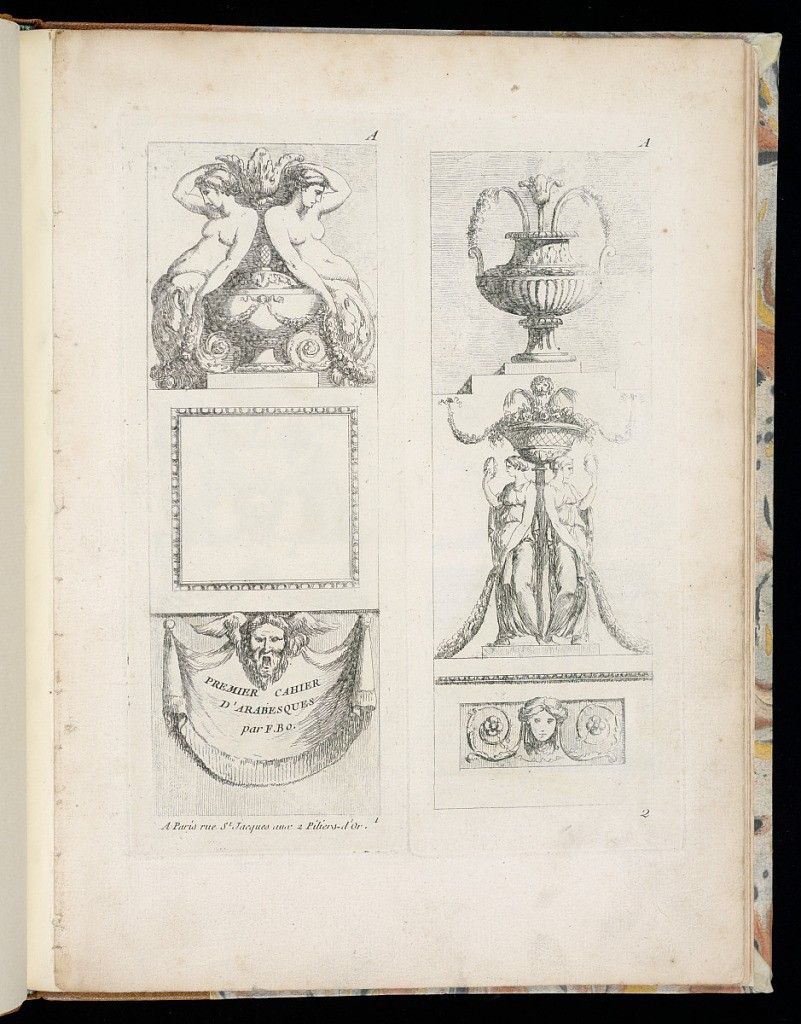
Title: Title Page and Arabesque Panel Designs
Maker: Juste-François Boucher, French, 1736 – 1782
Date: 1768–75
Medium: Etching on paper
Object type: Print
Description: Two vertical arabesque panel designs printed on two separate plates. The left plate, includes the title page, lettered on a hanging textile banner with a winged male mascaron (mask). The designs feature, vases, flowers, scrolling leaves, festoons of leaves, mascarons (masks), Women, rosettes, and egg pattern molding. The plates are numbered.